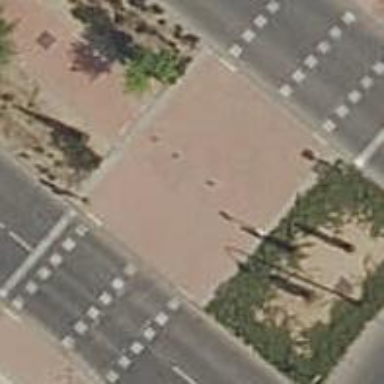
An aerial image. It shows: Footway made of paving stones.